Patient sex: F
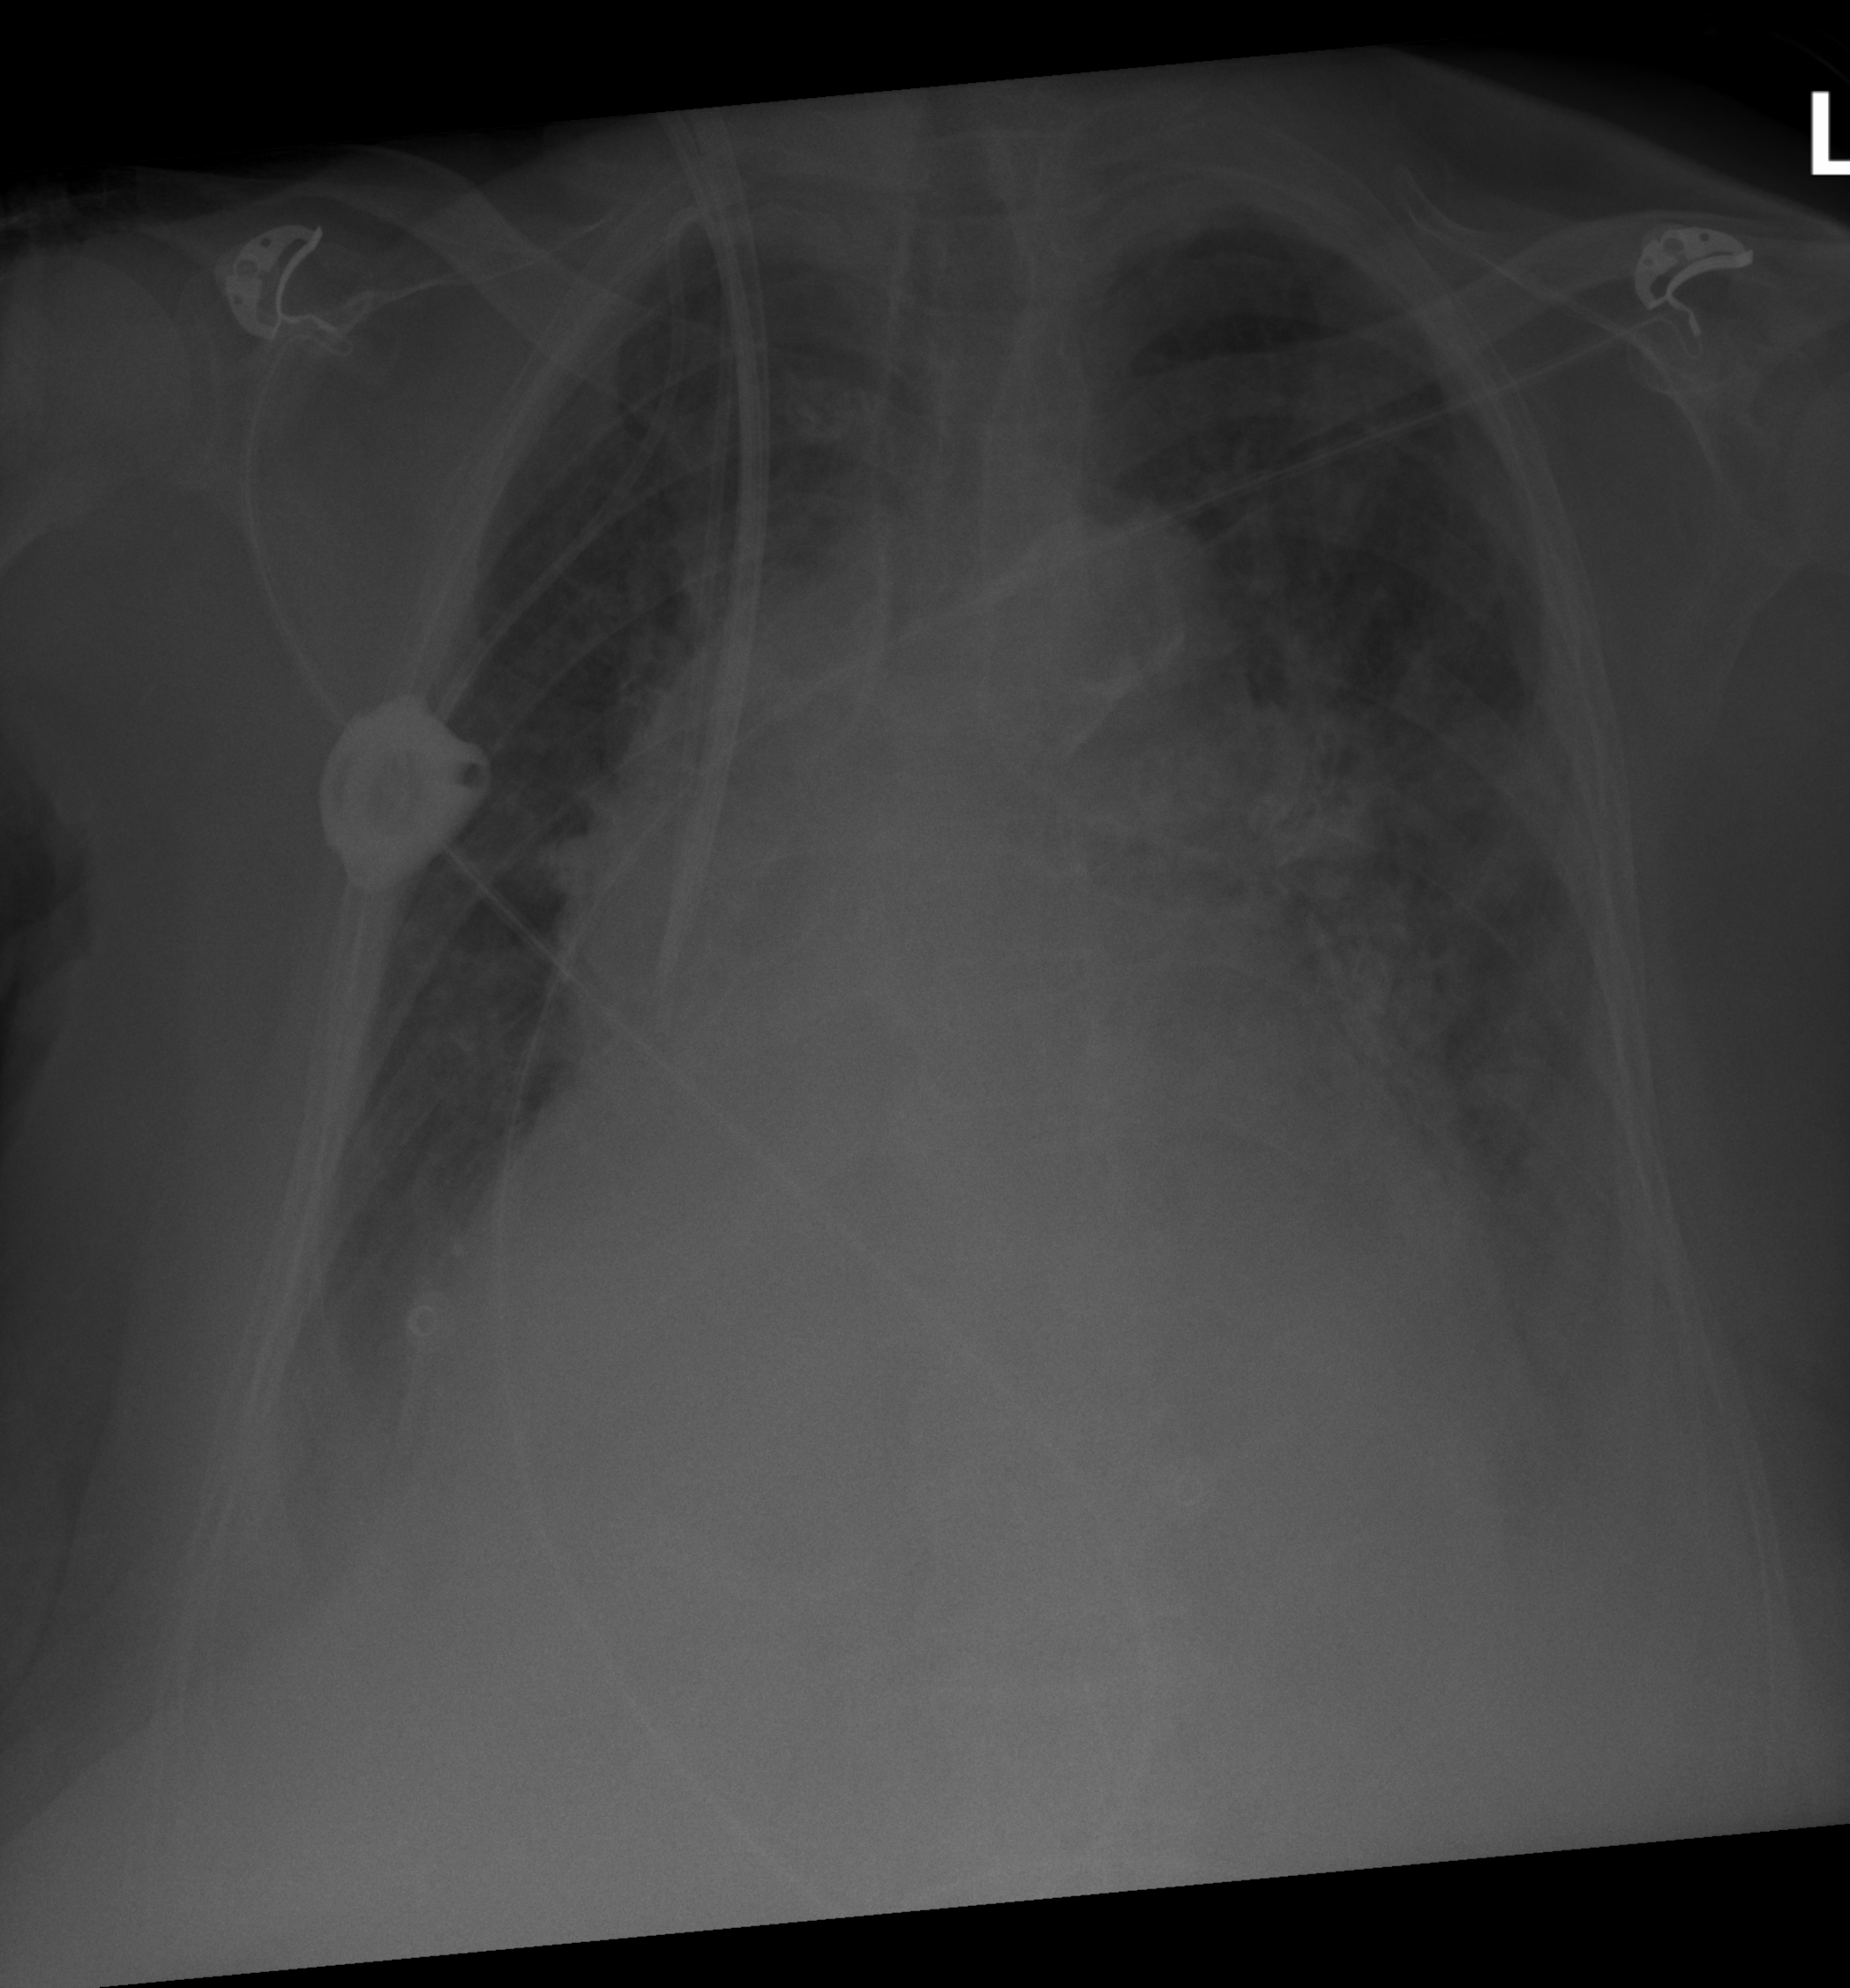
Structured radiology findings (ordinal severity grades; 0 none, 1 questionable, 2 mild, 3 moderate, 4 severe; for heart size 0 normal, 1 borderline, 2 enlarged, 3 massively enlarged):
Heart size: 2
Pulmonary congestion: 2
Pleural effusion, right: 2
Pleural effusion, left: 3
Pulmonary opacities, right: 2
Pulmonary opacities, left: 3
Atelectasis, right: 2
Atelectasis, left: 3